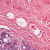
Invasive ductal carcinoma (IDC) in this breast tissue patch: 0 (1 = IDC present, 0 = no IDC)